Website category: university
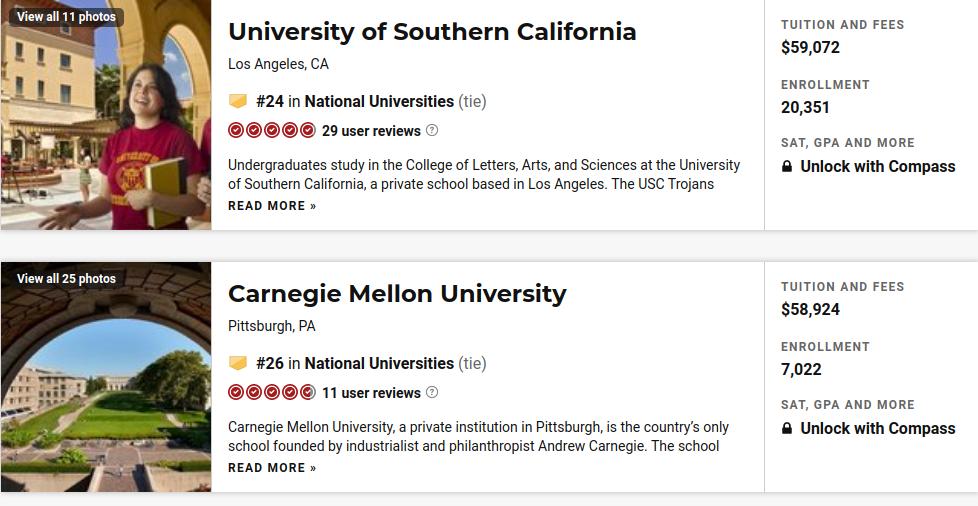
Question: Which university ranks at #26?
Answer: Carnegie Mellon University

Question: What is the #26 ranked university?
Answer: Carnegie Mellon University

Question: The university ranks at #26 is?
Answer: Carnegie Mellon University

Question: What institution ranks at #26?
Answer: Carnegie Mellon University